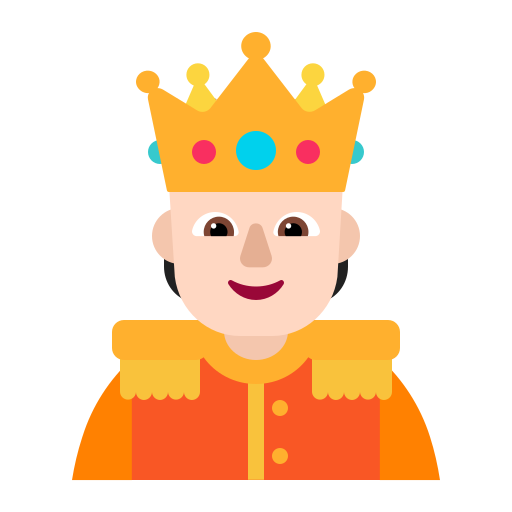
person with crown flat light